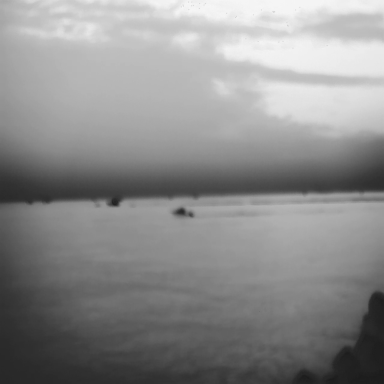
There are four bulk_carriers in the infrared image.